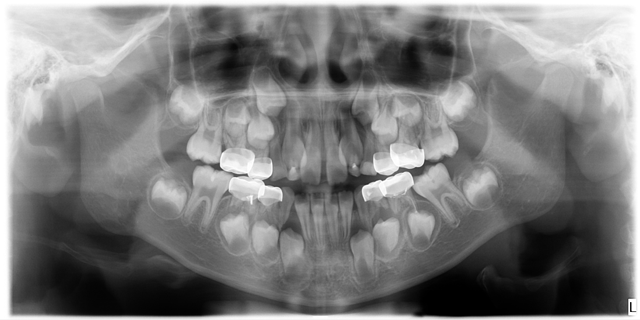
child